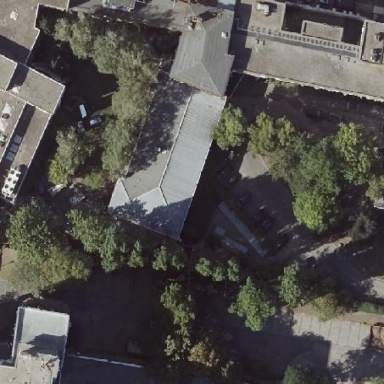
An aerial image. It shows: Hospital building.